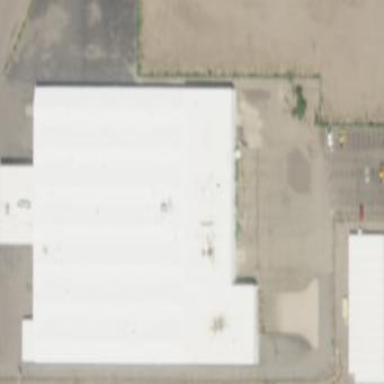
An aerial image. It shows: Warehouse.